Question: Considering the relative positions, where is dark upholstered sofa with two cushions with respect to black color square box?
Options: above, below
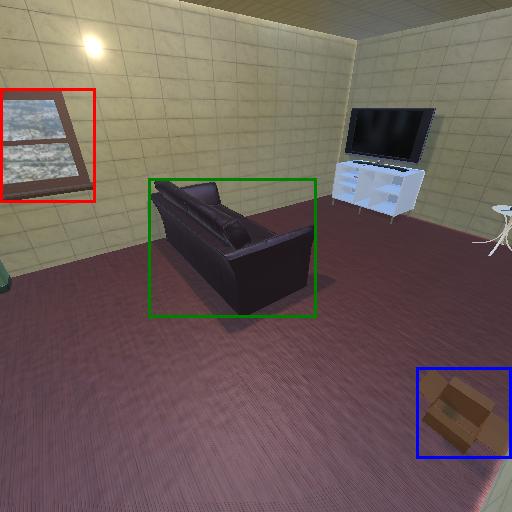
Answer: above